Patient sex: M
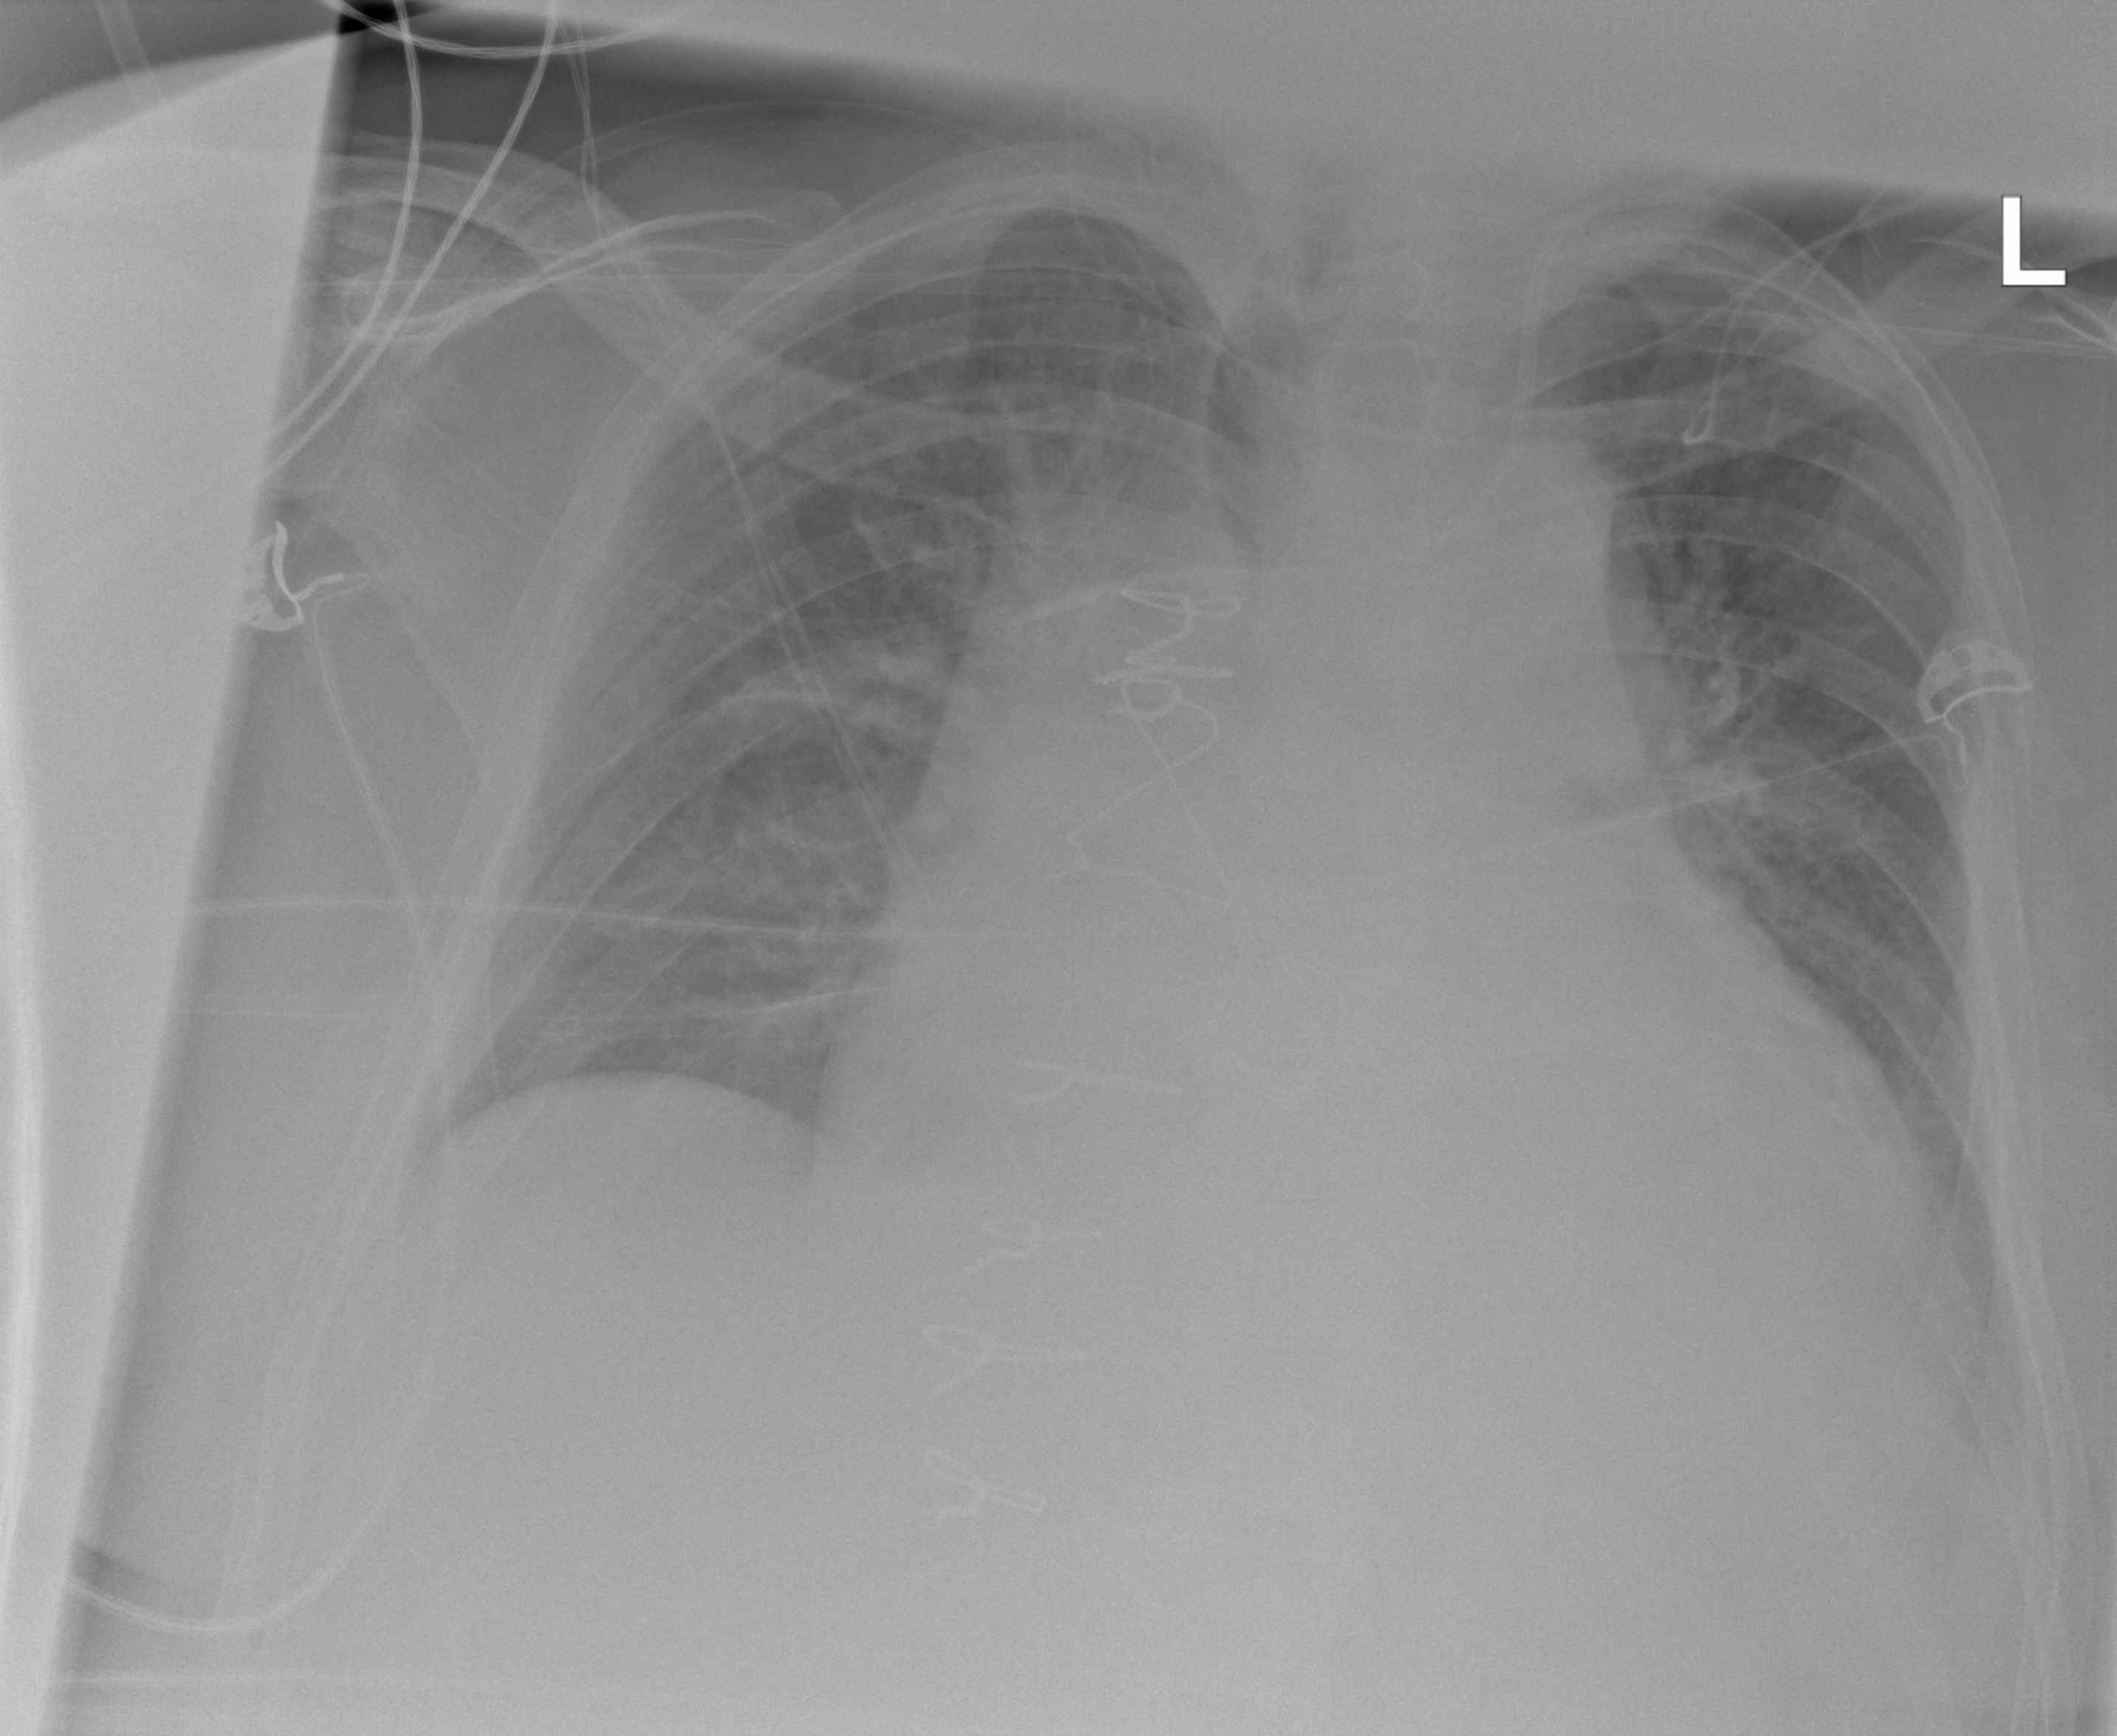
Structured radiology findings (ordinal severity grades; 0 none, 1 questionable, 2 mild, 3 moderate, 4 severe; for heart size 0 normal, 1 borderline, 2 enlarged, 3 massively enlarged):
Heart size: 2
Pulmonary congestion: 2
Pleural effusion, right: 0
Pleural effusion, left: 2
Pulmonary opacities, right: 2
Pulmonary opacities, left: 1
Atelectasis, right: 2
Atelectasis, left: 2